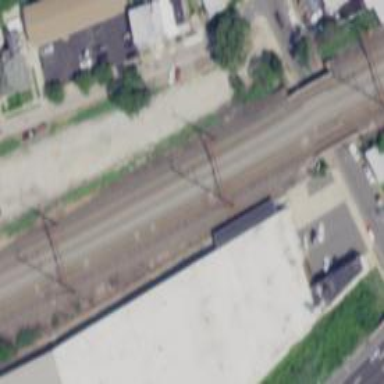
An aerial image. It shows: Railway with electrified contact lines.